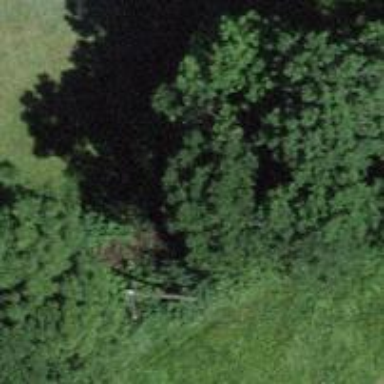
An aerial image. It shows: Row of trees in natural setting.